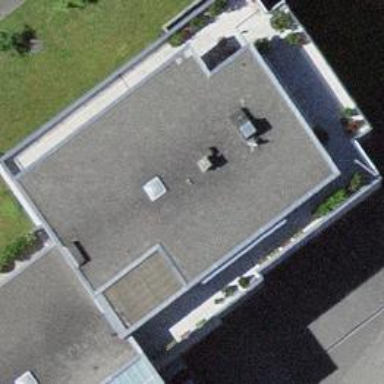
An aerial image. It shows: Flat-roofed residential building.